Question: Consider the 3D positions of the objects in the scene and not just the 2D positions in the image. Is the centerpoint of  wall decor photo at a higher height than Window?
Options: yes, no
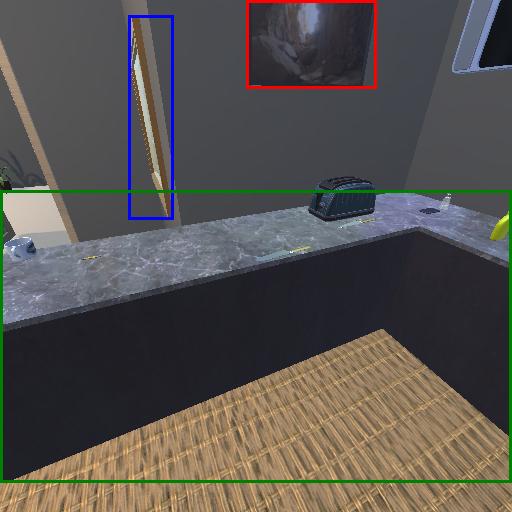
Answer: yes